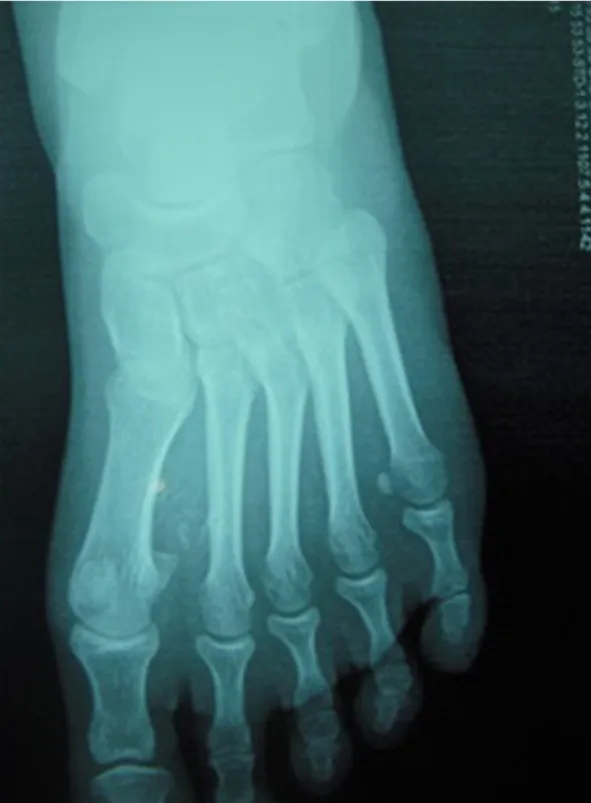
Plain X-ray showing a widening of the 1st IMS with phleboliths.
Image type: radiology (x_ray)